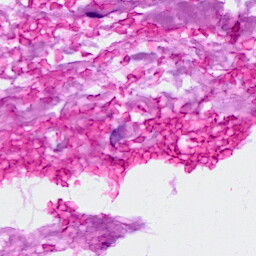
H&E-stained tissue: Breast